Question: I have been all over the place since yesterday to find a soloution for my problem.
I have a table where i sort some of my colums and some i dont. One of these is a textboxinput where i use a parser. My problem then?
Well the colums in the textboxes get sorted the first time i click on that row BUT they get sorrtet in the wrong order and then the second time i click on it to sort again it does not do anything.
I think this is weird and have started to check my other jquery files to see if i have anything that might be preventing this but I wanted to check if my code is correct and what better placce to do so then here.
I have been reading up on tablesorter from these links:
<URL>
<URL>
<URL>
my code:
'''
// custom sorting of value in text input
$.tablesorter.addParser({
id: 'input_text',
is: function (s) {
// return false so this parser is not auto detected
return false;
},
format: function (s) {
return $(s).attr('value');
},
type: 'text'
});
// Tablesorter
if ($(".attendanceList tbody tr").length > 0) {
$(".attendanceList").tablesorter({ headers: {
1: { sorter: false },
2: { sorter: 'input_text' },
3: { sorter: false },
4: { sorter: false },
5: { sorter: false },
6: { sorter: false },
7: { sorter: false },
8: { sorter: false },
9: { sorter: false },
10: { sorter: false}
},
sortList: [[2, 1], [0, 0]]
});
}
'''
picture of my problem:

EDIT:
I forgott to mention that the sort shall also be able to sort on letters not only numbers
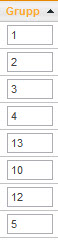
Answer: I solved this some time ago but forgott to update.
The problem was that this code
'''
return $(s).attr('value')
'''
gave me an undefined value so
i changed it to:
'''
return s
'''
and the sorting worked.